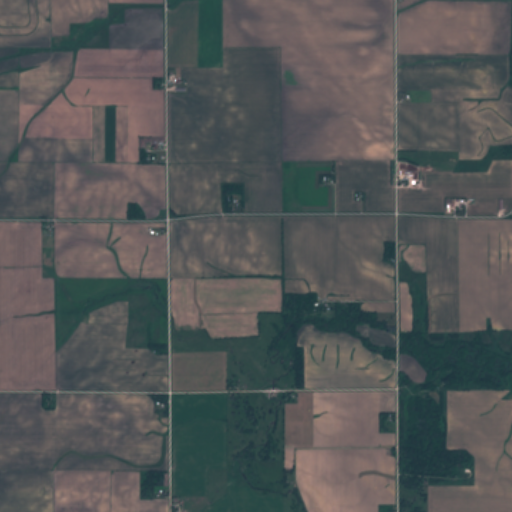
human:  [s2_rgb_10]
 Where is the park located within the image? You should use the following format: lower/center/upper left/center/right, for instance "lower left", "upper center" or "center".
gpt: The park is located in the center right of the image.
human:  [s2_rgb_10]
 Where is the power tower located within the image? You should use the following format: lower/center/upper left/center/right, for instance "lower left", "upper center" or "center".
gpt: The power tower is located in the left of the image.
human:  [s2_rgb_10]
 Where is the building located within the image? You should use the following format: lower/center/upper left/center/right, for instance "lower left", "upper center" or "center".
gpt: There is no building in the image.